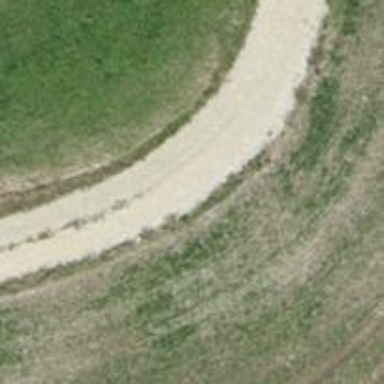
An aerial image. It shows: Gravel track with grade2 quality.